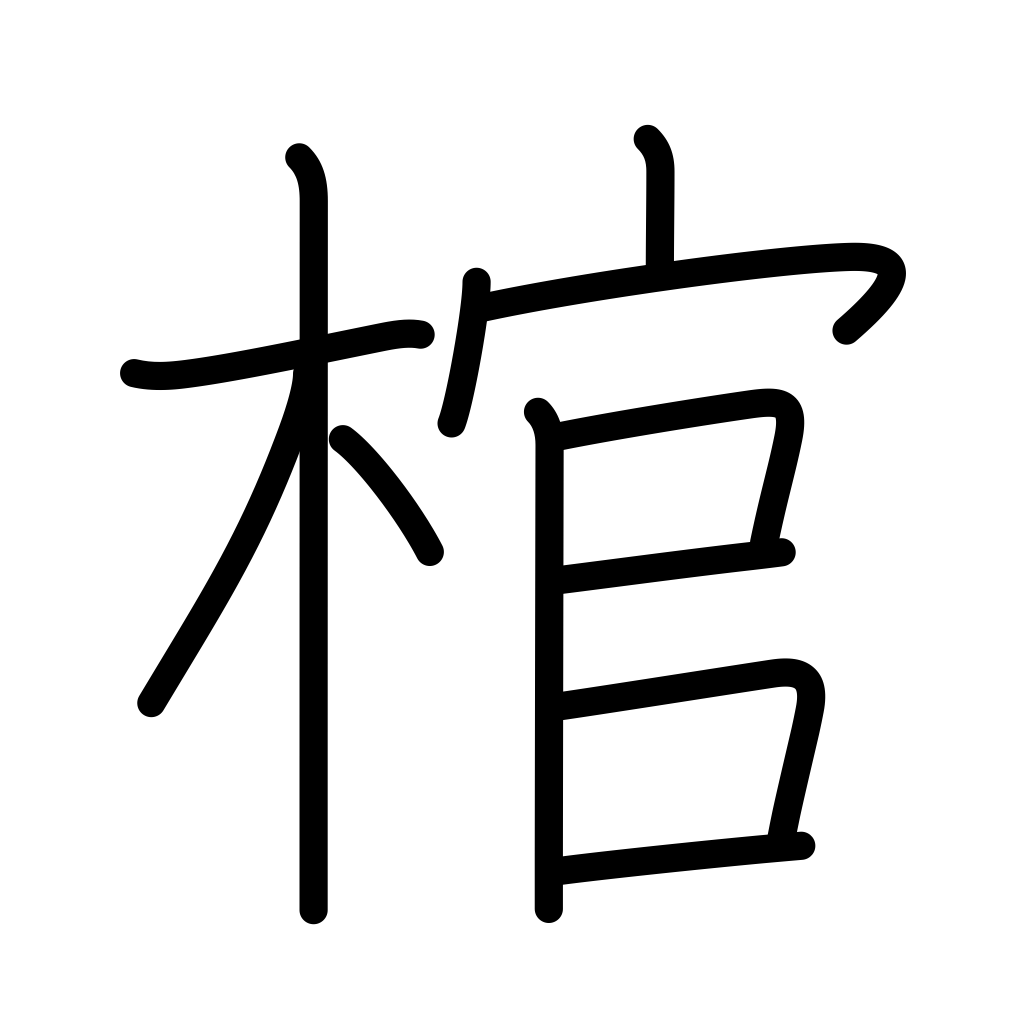
Meaning: coffin, casket